Question: Does anyone know why Xcode (4.6.3) would start TiffUtil in the Copy Resources Phase instead of just copying PNG files to the bundle using CpResource . I'm now ending up with some normal PNG icons and splash screens and a few tiffs. I've checked the images, there doesn't seem to be anything wrong with them.
Thanks,
Daniel Dekkers

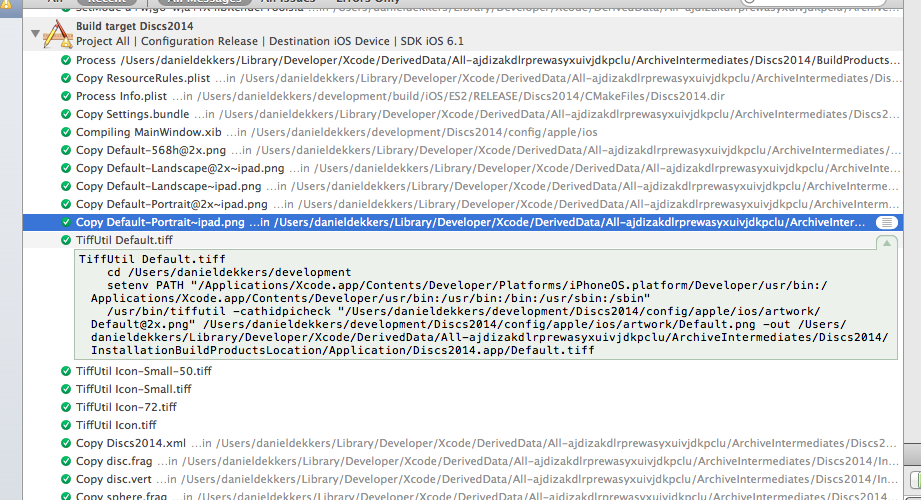
Answer: I ran into this last week!
The problem was in the build settings.
> Combine High Resolution Artwork COMBINE_HIDPI_IMAGESCombines image files at different resolutions into one multi-page TIFF
file that is HiDPI compliant for Mac OS X 10.7 and later. Only image
files in the same directory and with the same base name and extension
are combined. The file names must conform to the naming convention
used in HiDPI. [COMBINE_HIDPI_IMAGES]
It wants to take your x.png and x@2x.png and turn it into a multi-page TIFF. But since this option isn't valid for iOS, none of your images will work correctly.
So, in the build settings, try and find "Combine High Resolution Artwork" and turn it off. If its not in there, you can also search for the COMBINE_HIDPI_IMAGES flag and turn it off.